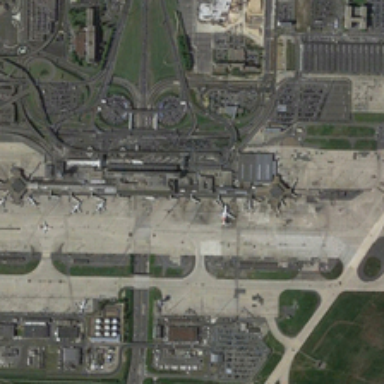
Some planes are in an airport near green meadows .